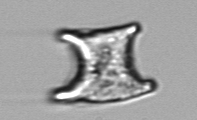
Label: Eucampia